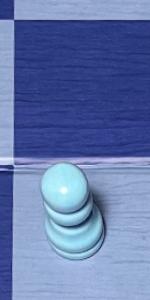
Label: Pawn_White